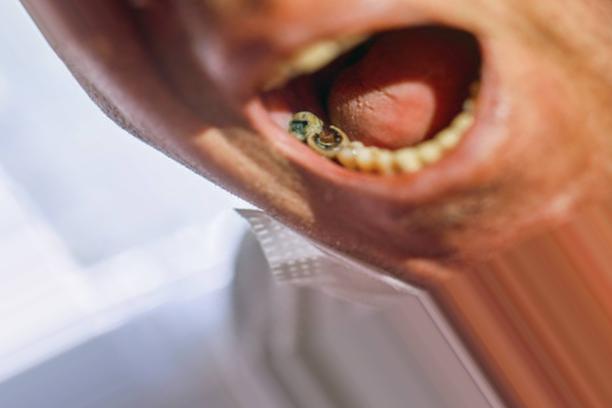
Condition: Caries